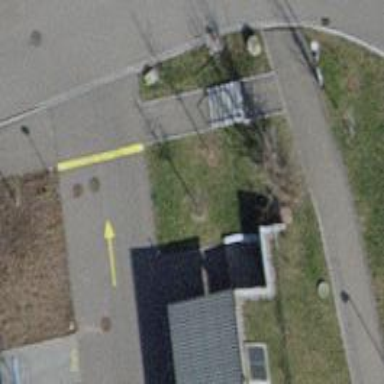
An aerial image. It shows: Lift gate barrier.